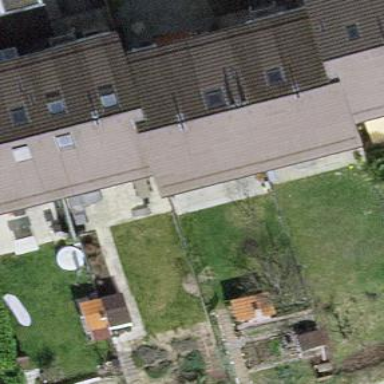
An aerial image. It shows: Garden enclosed by fence.